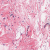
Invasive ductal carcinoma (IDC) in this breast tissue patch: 0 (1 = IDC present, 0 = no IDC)